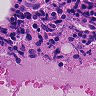
Metastatic tissue present: no